Question: I am trying to use the HTML Select tag along with AngularJs using the ng-options directive to create a drop down options menu. On top of this I am using Bootstrap 3. I also have ui-bootstrap imported into the project.
Everything works functionally but I have an odd issue where when a user opens the Select dropdown for the first time after visiting the page then the last option in the drop down menu is cut off as in this image:

Once the user selects something and selects the drop down again then everything displays properly.
Here is the code I am using:
'''
<!-- Select -->
<div class="form-group">
<label class="col-md-4 control-label" for="selectThemePark">Theme Park</label>
<div class="col-md-4">
<select id="selectThemePark" name="selectThemePark" class="form-control"
ng-model="tip.theme_park_id"
ng-options="themepark.id as themepark.theme_park_name for themepark in all_themeparks | orderBy:'+theme_park_name'">
</select>
</div>
</div>
'''
I am not a web developer by trade so I'm not sure if there is something I am doing wrong with the HTML select tag or if there is a CSS quirk in Bootstrap 3 that I need to overwrite for the Select tag? Any pointers to what might be causing this behaviour?
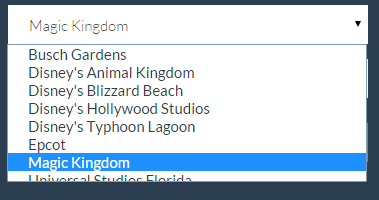
Answer: I've had a time using bootstrap with angular around drop down menus. From what I have seen part of the issue is associated to the javascript interacting with the DOM once the page has rendered. Remember angular/js is applied after the DOM is rendered. The reason it is working after the click event is because the menu is refreshing and rebuilding the DOM to account for the injected items(options). This has been a huge issue for me with drop downs. One thing that I have done to correct this build my menus/navigation in an angular directive using <URL>. Hopefully this will help get you on the right track.